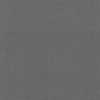
Label: dusty